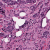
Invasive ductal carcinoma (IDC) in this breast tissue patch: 1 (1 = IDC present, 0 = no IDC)